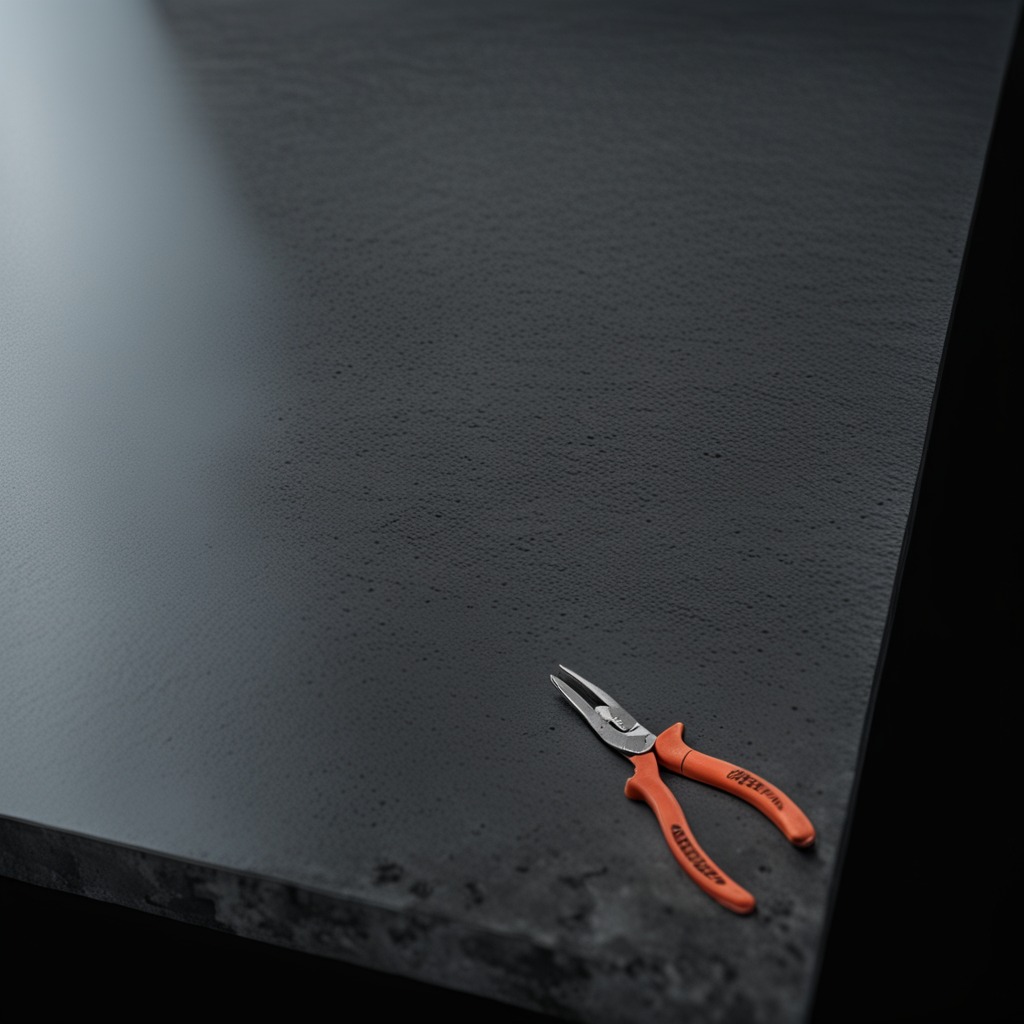
A plier is lying on the clean granite table inside a workshop at night.